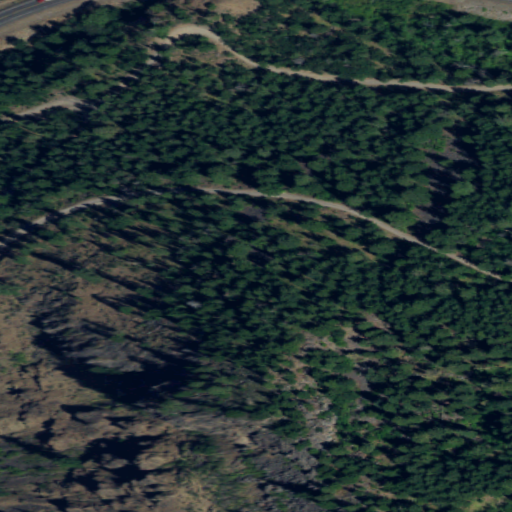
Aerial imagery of cliff(s) in Washington named Windy Point containing evergreen forest, shrub, open development, low intensity development, and medium intensity development